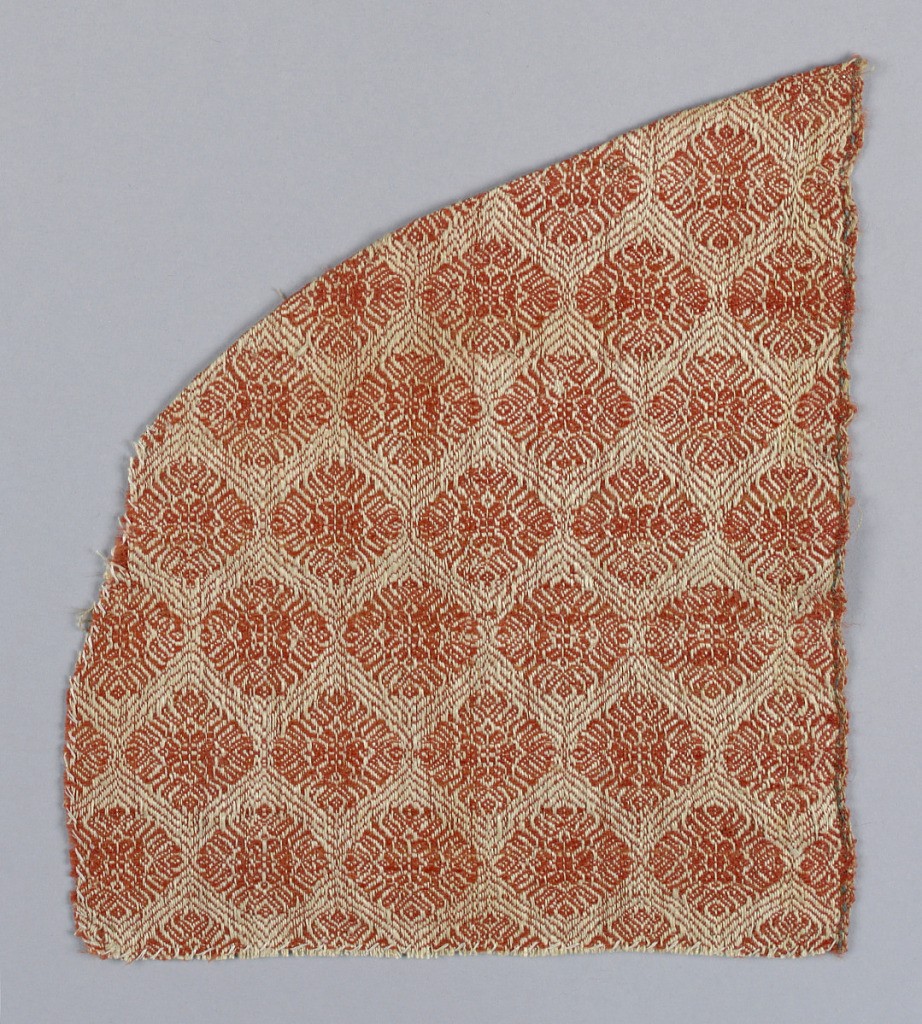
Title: Fragment
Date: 17th century
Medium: linen, wool Technique: float patterned plain weave
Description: Orange and red flowers. One selvage.